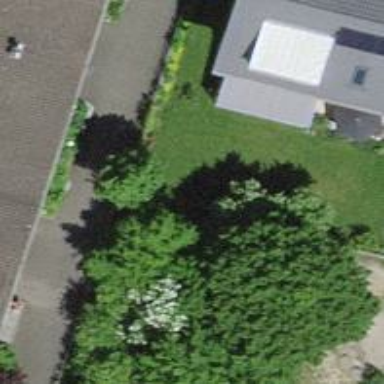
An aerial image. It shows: Asphalt footway.